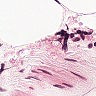
Metastatic tissue present: no